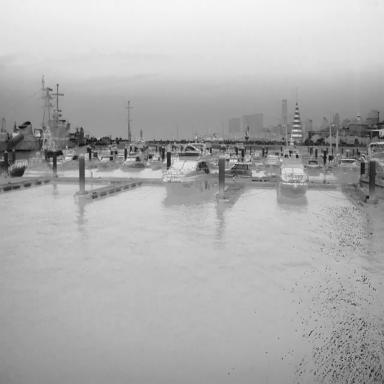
There are ten objects shown in the infrared image, including eight canoes, and two sailboats.